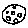
Label: moon